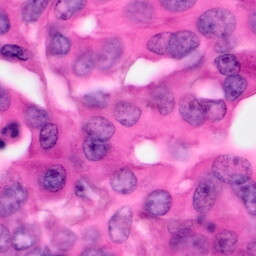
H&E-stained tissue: Pancreatic